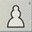
Piece: wP